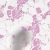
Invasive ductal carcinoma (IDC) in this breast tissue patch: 0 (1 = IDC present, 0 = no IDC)